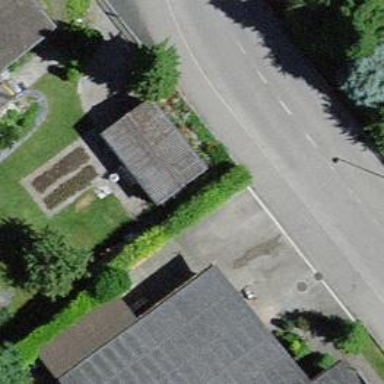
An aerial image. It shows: Garage.